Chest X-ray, PA view. Patient: 41 years old, sex F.
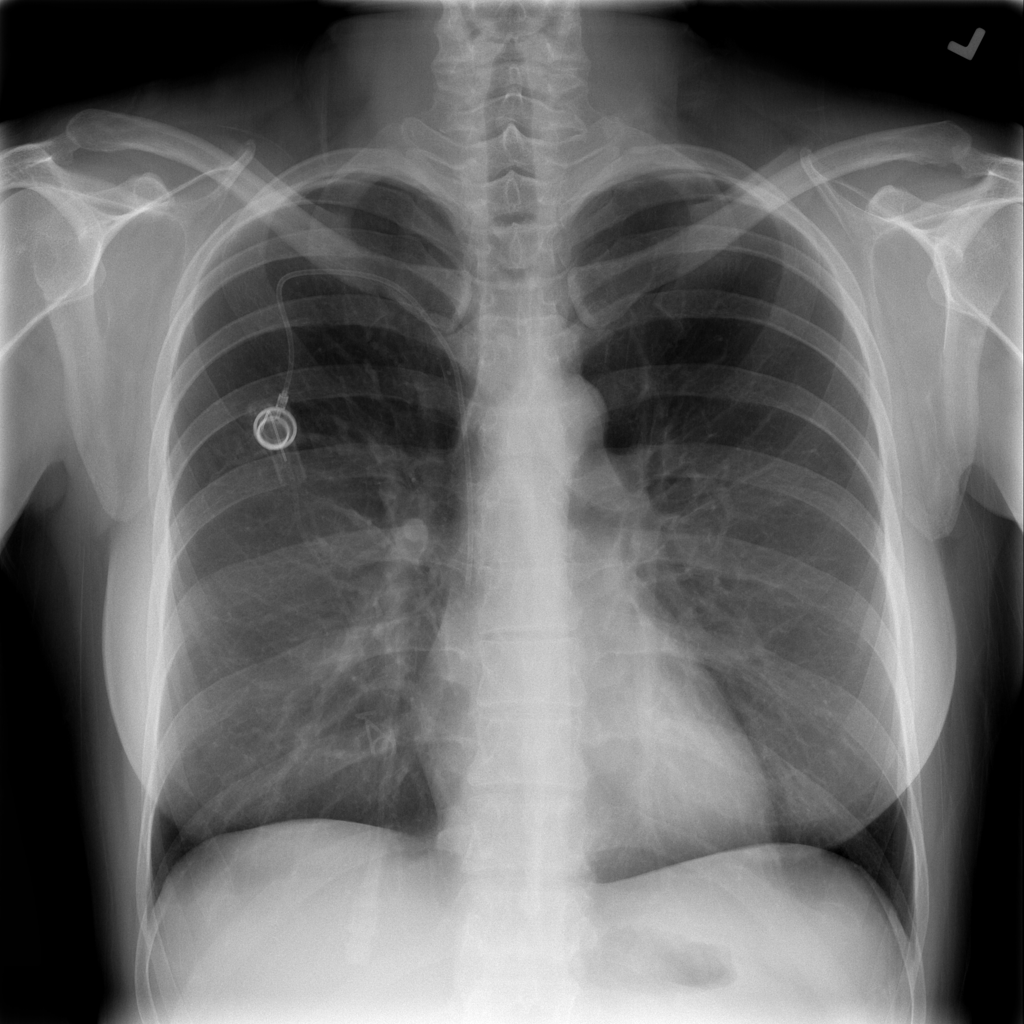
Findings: No Finding